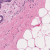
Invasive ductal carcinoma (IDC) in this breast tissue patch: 0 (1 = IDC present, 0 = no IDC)